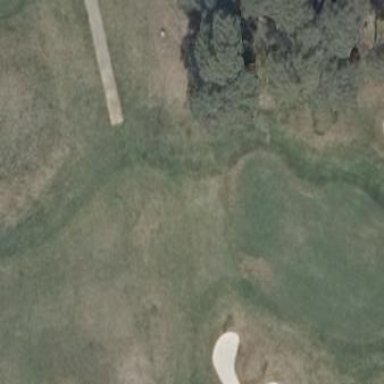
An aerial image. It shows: Golf green.